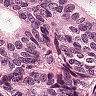
Metastatic tissue present: yes